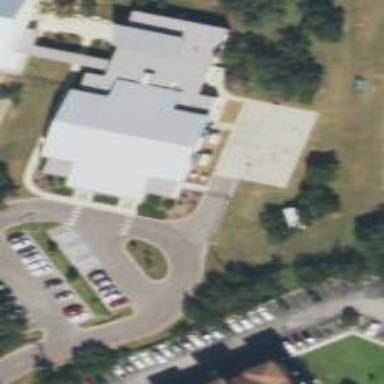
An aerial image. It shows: School building.